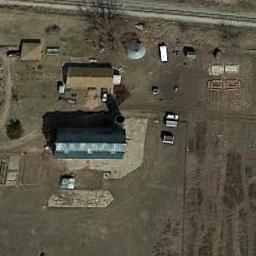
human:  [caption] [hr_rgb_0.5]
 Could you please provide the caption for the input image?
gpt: There are many cars beside the sparse residential .

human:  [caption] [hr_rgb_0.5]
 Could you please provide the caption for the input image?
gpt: The sparse residential is on the bare land next to a road .

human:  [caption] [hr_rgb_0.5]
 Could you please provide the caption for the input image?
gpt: There are several houses of different sizes in sparse residential areas surrounded by open spaces .

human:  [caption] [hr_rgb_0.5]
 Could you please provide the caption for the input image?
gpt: There are several houses on the grass, And behind them are lush woods .

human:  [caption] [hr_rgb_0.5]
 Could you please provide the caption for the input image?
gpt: A sparse residential area with a green building and a yellow building .